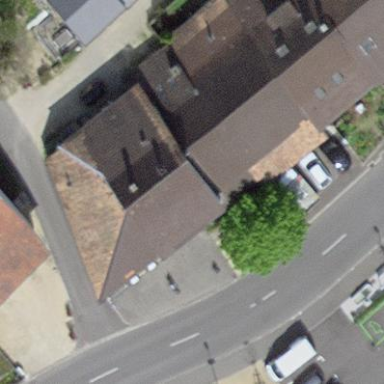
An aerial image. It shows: Restaurant building.